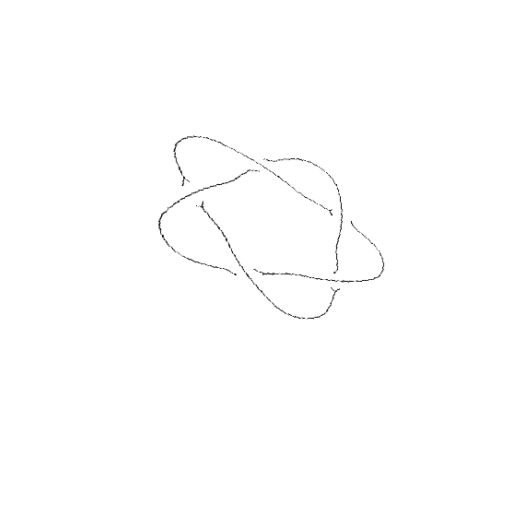
Crossing number: 5